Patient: sex F, age 55
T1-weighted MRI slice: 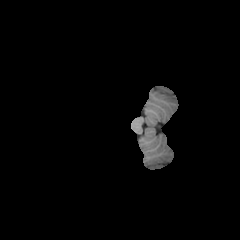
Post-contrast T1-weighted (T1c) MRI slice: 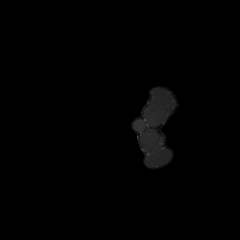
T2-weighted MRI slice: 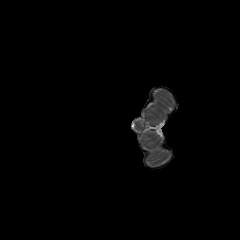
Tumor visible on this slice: no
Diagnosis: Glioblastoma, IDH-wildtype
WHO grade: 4